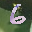
Label: 6